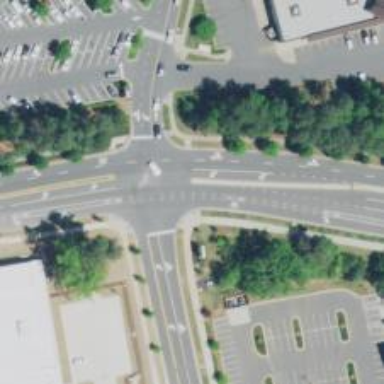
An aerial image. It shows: Unmarked crossing on the road.